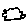
Label: cloud